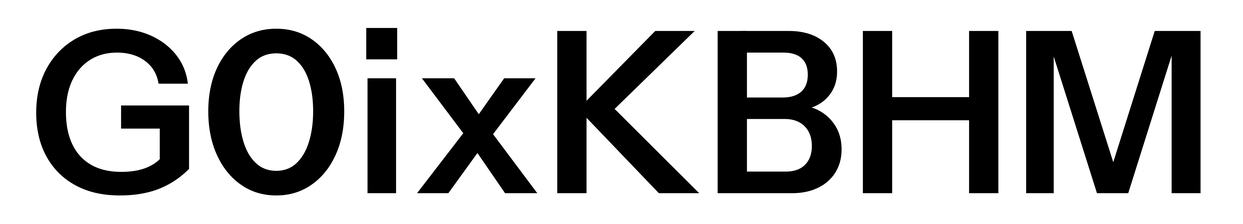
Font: InstrumentSans_SemiBold